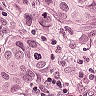
Metastatic tissue present: yes